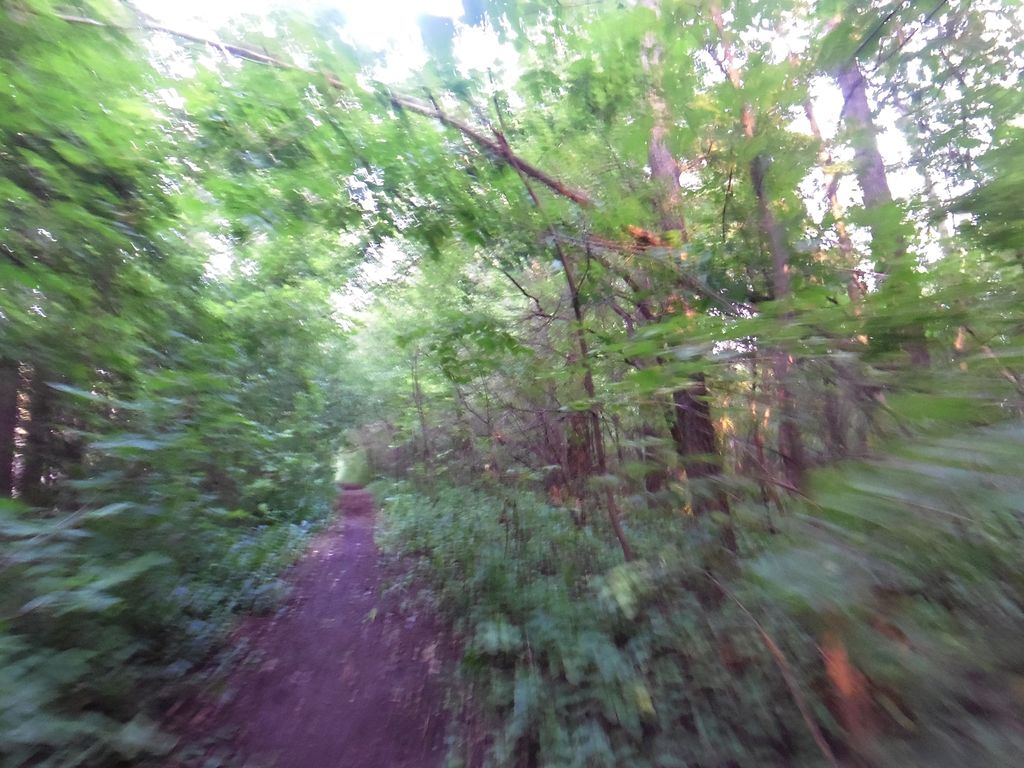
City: ottawa-gatineau